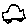
Label: car